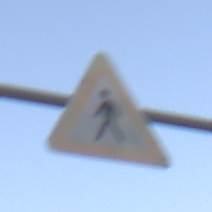
Verkehrszeichen: FussgaengerRechts
Umgebung: Outdoor, Urban
Tageszeit: SunriseSunset
Wetter: Clear
Licht: Natural
Jahreszeit: NotSpecified
Kontrast: LowContrast